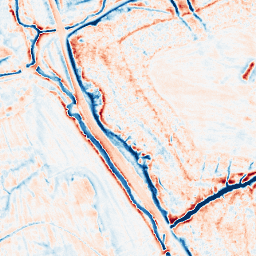
Category: edge_preserving
Decomposition family: anisotropic_diffusion
Decomposition parameters: iterations: 50
kappa: 100
gamma: 0.1
Upsampling method: sinc_hamming
Upsampling parameters: scale: 8
kernel_size: 16
Upsampling scale: 8